Field crop: tomato
Growth stage: 1
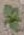
Species: solanum